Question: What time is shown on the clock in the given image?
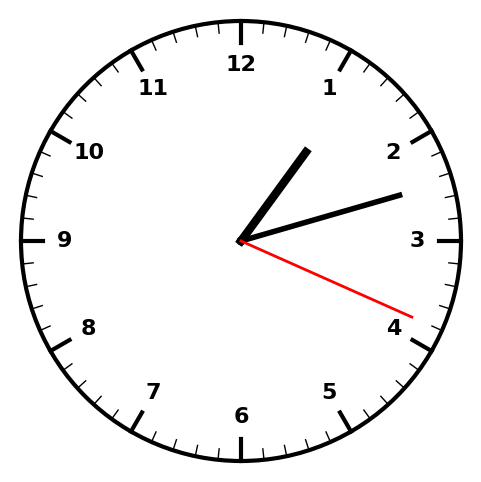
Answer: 01:12:19